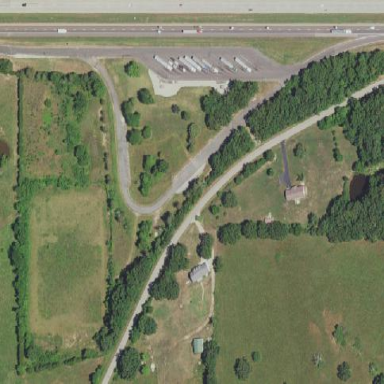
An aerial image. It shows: Rest area along the road.